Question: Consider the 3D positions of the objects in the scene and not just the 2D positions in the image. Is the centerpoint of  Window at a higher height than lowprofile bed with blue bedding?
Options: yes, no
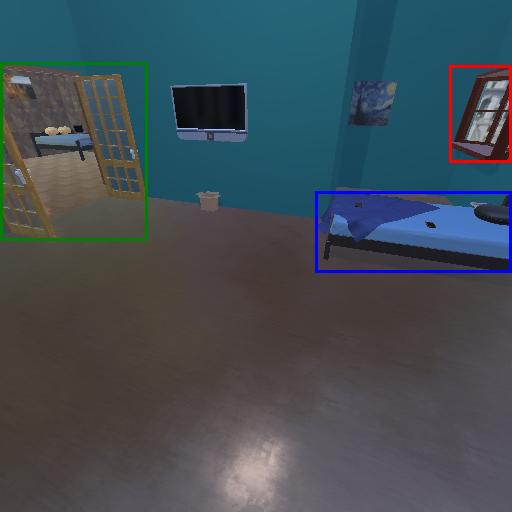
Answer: yes